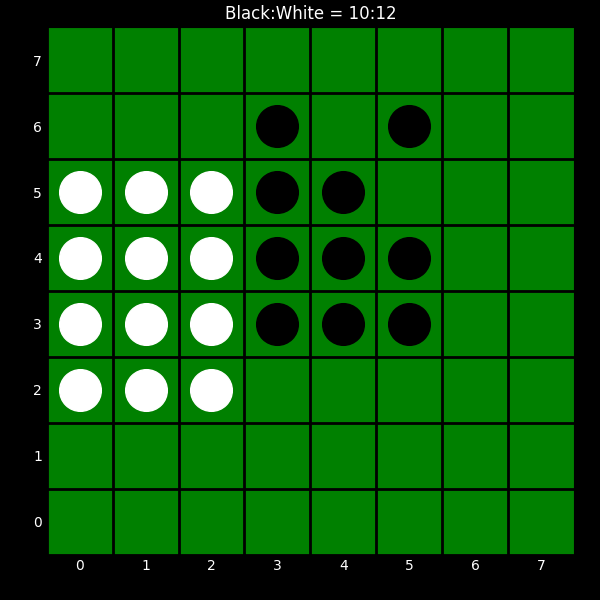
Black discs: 10
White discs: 12